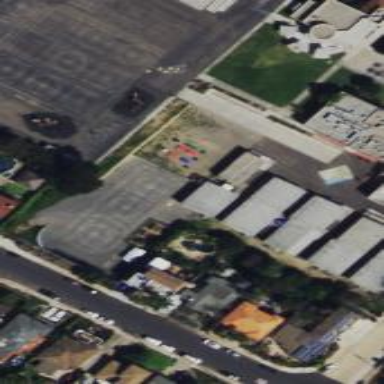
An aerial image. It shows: Playground area for leisure land.